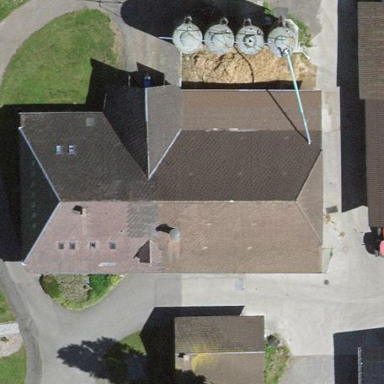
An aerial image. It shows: Farm building.